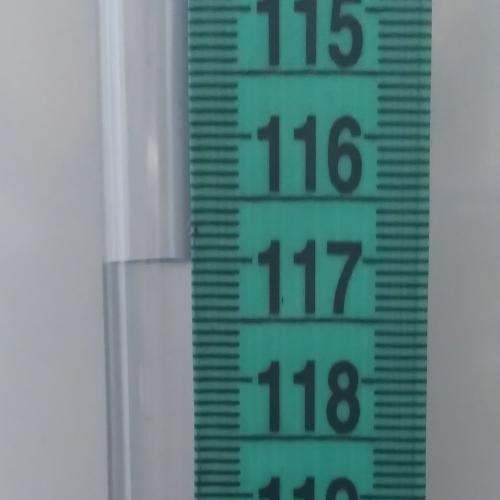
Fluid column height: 117.0 cm